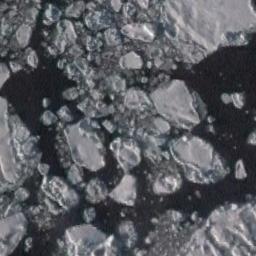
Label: sea_ice